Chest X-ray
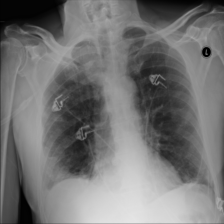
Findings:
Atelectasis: positive
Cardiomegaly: negative
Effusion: negative
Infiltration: positive
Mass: negative
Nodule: negative
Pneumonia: negative
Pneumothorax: negative
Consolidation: negative
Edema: negative
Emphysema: negative
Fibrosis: negative
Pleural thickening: negative
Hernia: negative